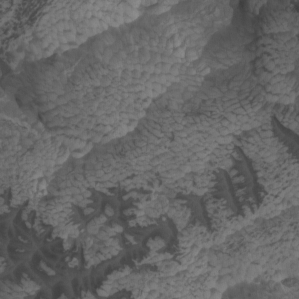
Label: non_frost